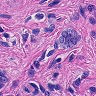
Metastatic tissue present: yes